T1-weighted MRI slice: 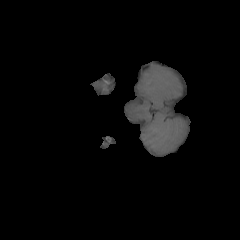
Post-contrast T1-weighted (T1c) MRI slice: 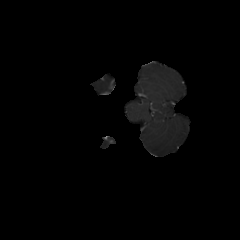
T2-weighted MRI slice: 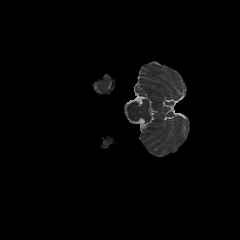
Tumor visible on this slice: no